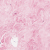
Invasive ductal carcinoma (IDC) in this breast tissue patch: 0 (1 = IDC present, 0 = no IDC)